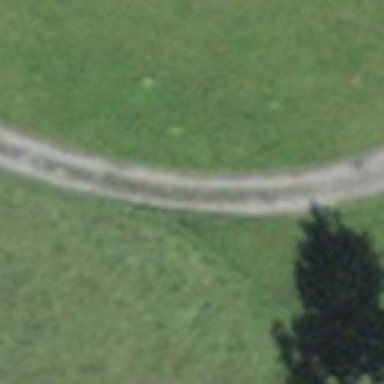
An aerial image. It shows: Service road with unpaved surface.